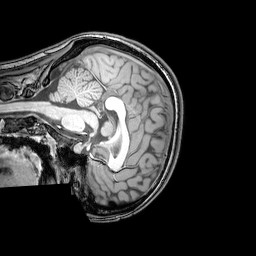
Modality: T1w
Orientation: sagittal
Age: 23
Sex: female
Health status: healthy
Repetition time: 0.081 s
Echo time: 0.037 s